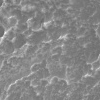
Atmospheric dust classification: not_dusty